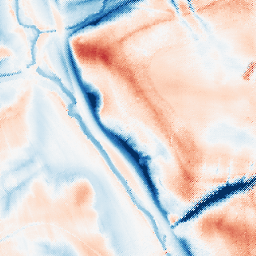
Category: trend_removal
Decomposition family: local_polynomial
Decomposition parameters: window_size: 51
degree: 3
Upsampling method: regularized
Upsampling parameters: scale: 4
lambda_reg: 0.1
Upsampling scale: 4